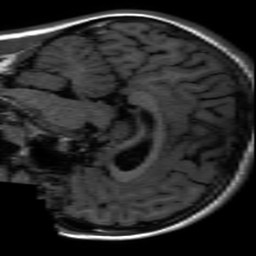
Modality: inplaneT1
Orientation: sagittal
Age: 18
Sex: female
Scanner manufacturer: ge
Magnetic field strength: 3 T
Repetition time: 2.297 s
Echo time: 0.02273 s